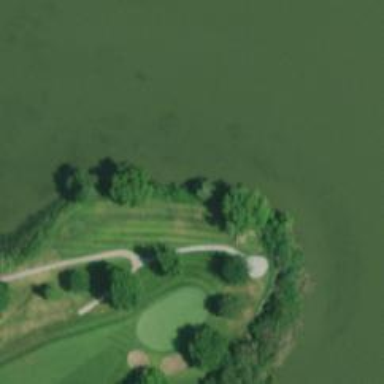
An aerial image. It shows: Grass area designated as golf tee.